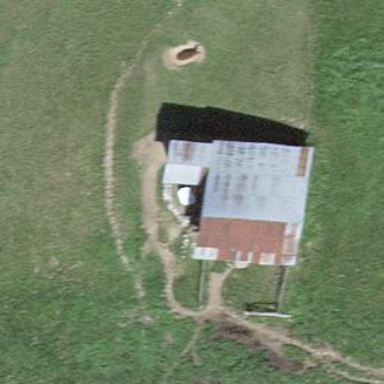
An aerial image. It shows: Barn.